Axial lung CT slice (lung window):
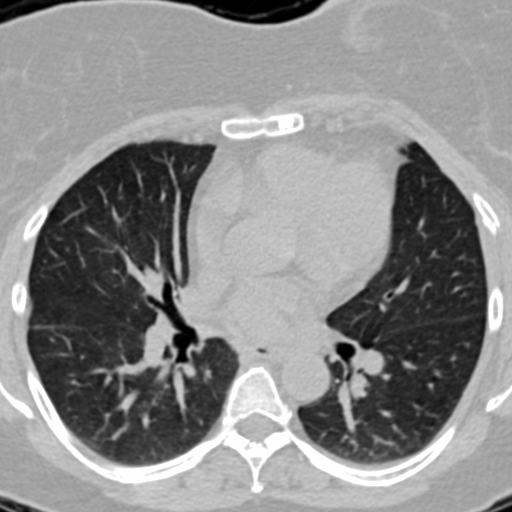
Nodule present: no